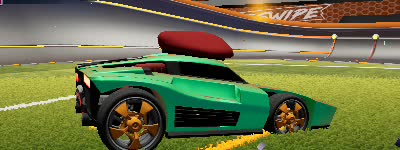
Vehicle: breakout